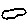
Label: cloud